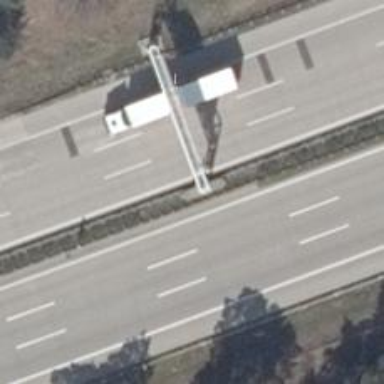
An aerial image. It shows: Bridge with gantry.